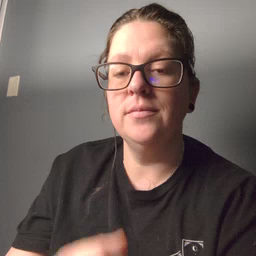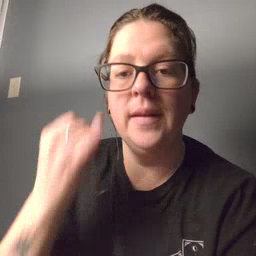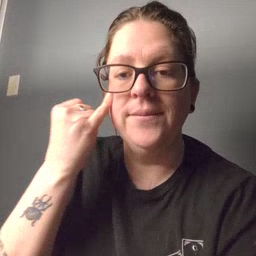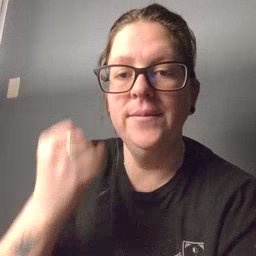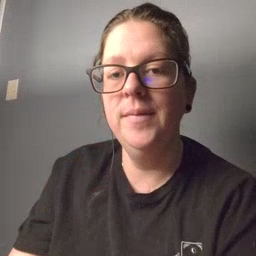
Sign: if